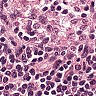
Metastatic tissue present: no